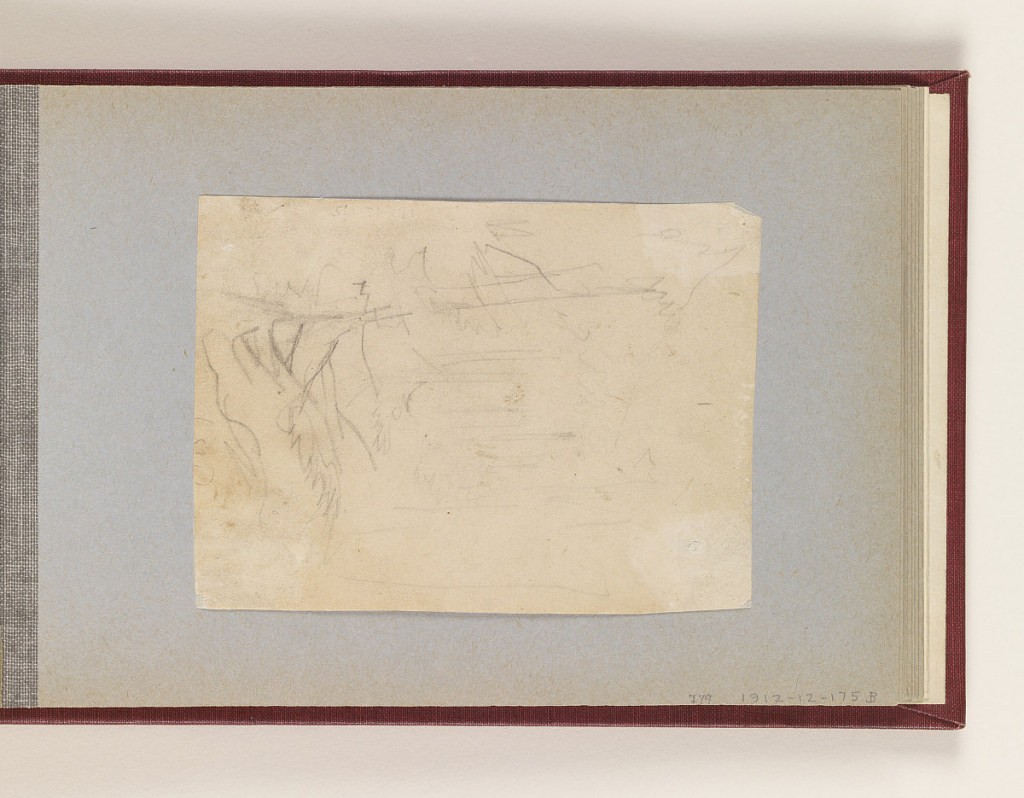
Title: Woods with Pine Trees
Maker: Winslow Homer, American, 1836–1910
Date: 1862
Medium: Graphite on wove paper, laid down
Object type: Drawing
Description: Vertical view of woods with pine trees.